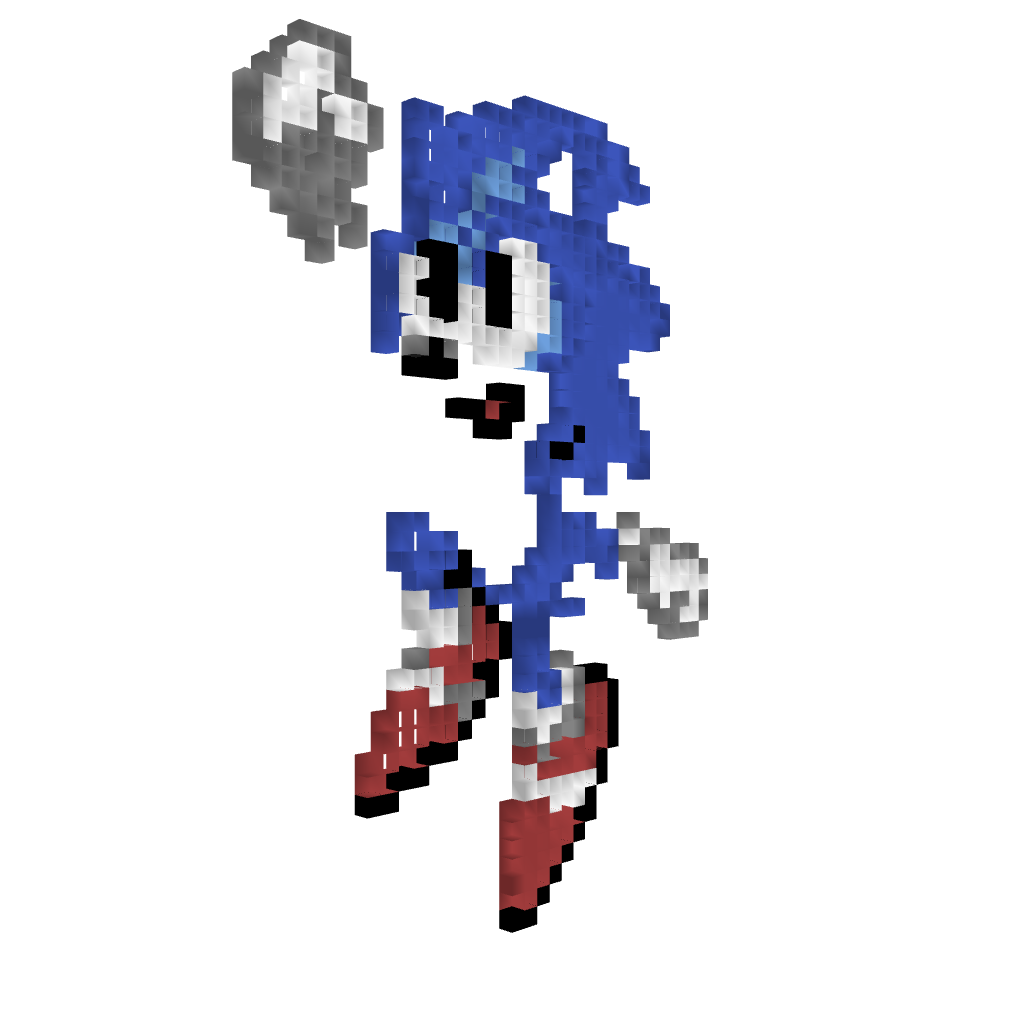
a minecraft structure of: Sonic from Sonic 2 bad low quality